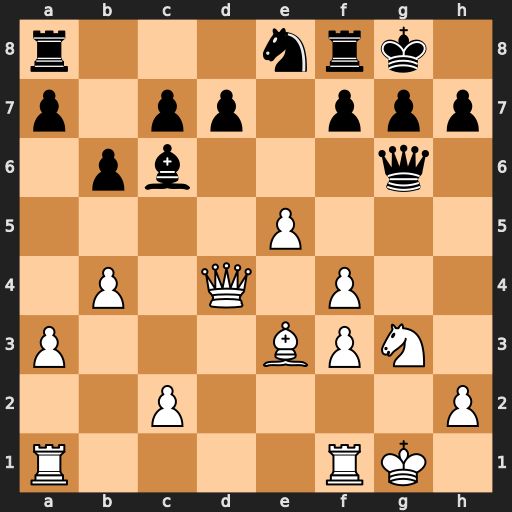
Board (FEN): r3nrk1/p1pp1ppp/1pb3q1/4P3/1P1Q1P2/P3BPN1/2P4P/R4RK1
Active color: w
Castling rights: -
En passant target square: -
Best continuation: f5 Qxg3+ hxg3